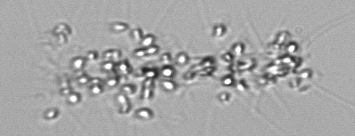
Label: Chaetoceros_didymus_TAG_external_flagellate